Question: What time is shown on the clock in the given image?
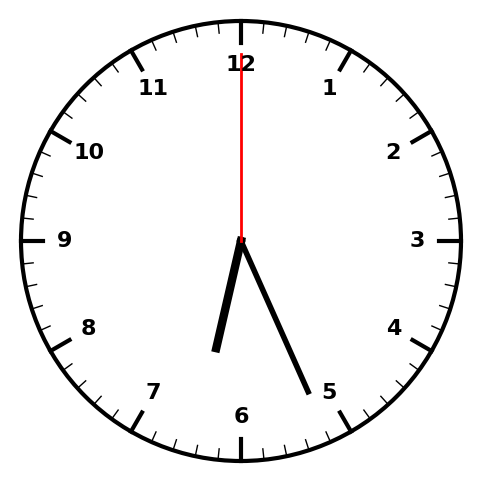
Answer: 06:26:00